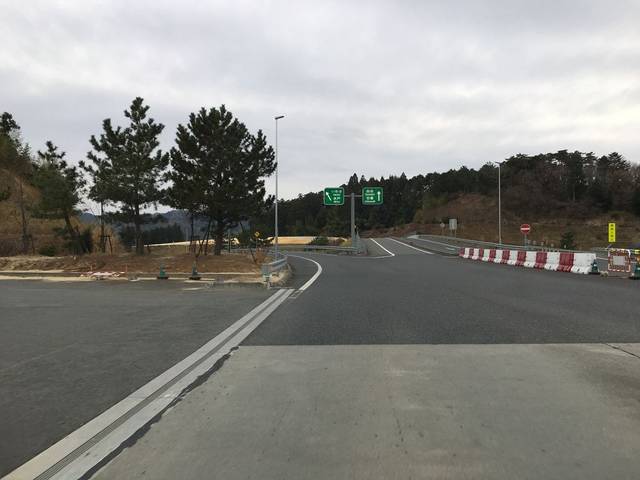
Region: Japan
Coordinates: 37.783, 140.896